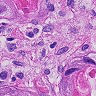
Metastatic tissue present: yes